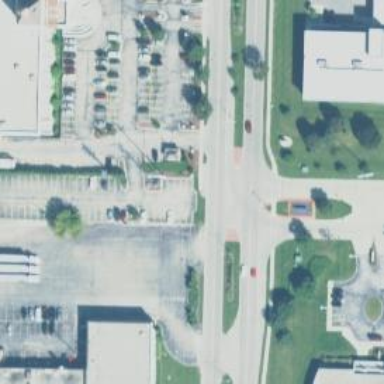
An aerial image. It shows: Secondary road with separate sidewalks.